Question: I'm still trying to figure out what is the proper way to add a custom header to a table view in Storyboards.
I know I would use this method, without using Storyboards, should I still use that?
'''
- (UIView *) tableView:(UITableView *)tableView
viewForHeaderInSection:(NSInteger)section
{
}
'''

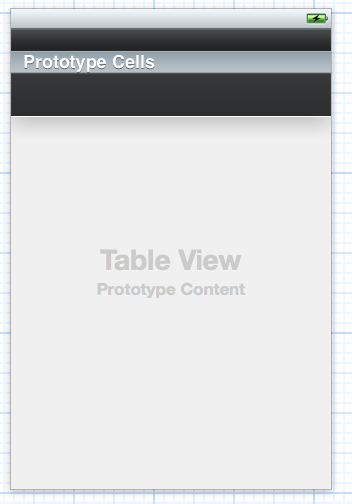
Answer: Yes, even if you use ugly InterfaceBuilder-hackery to create your UI, you can still take advantage of any programmatical methods - in this case just make sure that you properly set the delegate and data source of the table view.